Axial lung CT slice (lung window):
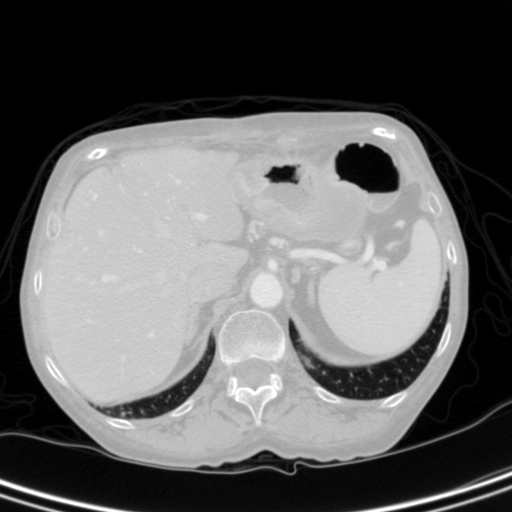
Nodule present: no